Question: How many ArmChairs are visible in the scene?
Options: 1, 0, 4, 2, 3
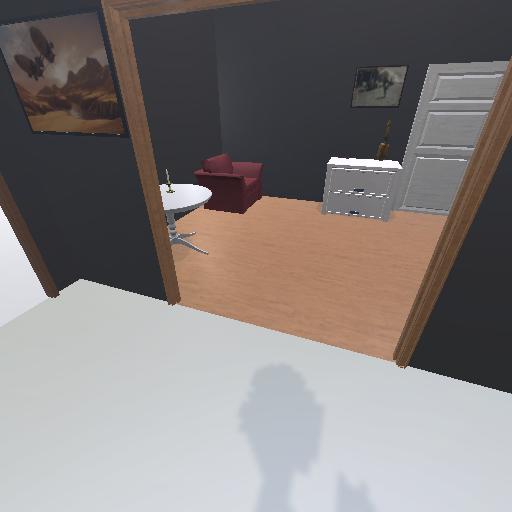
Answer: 1